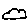
Label: cloud